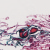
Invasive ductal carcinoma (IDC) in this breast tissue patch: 0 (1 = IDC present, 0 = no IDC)